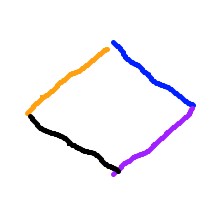
Shape: rhombus